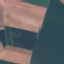
Land use / land cover: AnnualCrop